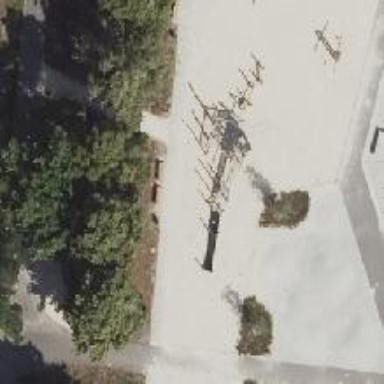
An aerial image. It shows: Playground with various play structures.